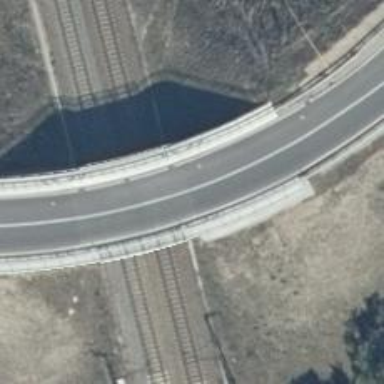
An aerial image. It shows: Unclassified road on asphalt surface with bridge.